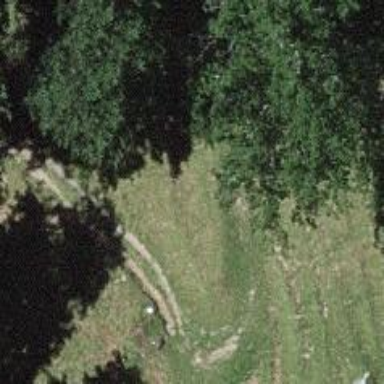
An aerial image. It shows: Path.